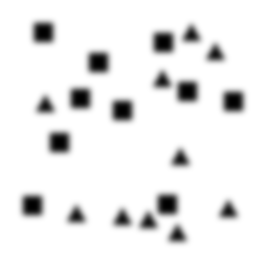
Squares: 10
Triangles: 10
Stars: 0
Total shapes: 20